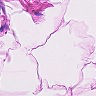
Metastatic tissue present: no